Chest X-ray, PA view. Patient: 53 years old, sex M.
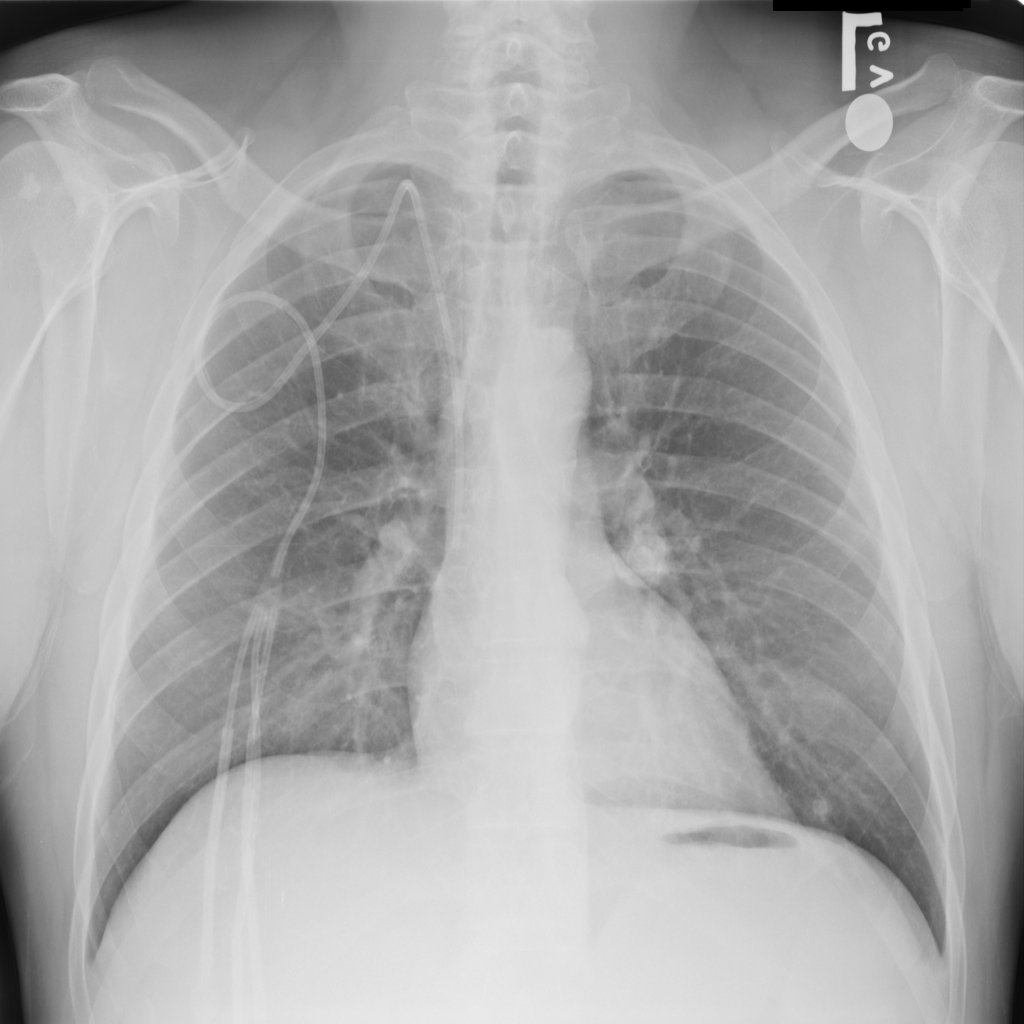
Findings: Nodule